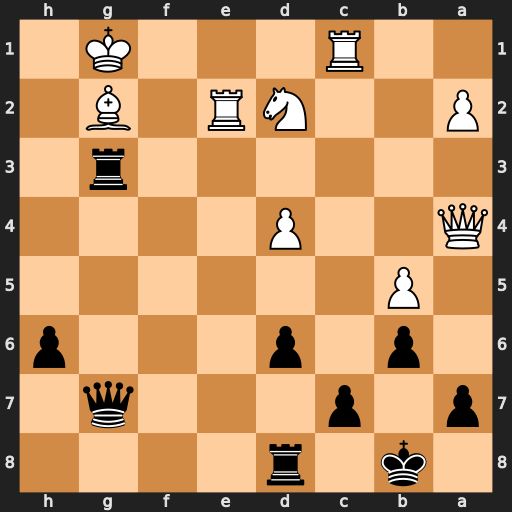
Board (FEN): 1k1r4/p1p3q1/1p1p3p/1P6/Q2P4/6r1/P2NR1B1/2R3K1
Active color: b
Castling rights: -
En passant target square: -
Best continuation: Rg8 Kf1 Rxg2 Rxg2 Qxg2+